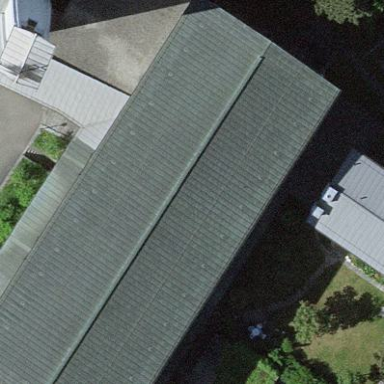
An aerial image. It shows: Building serving as place of worship.